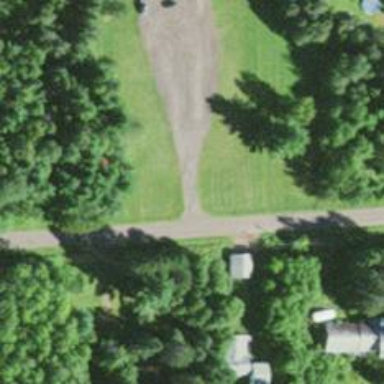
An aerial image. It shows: Driveway.